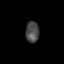
Tissue: lung
Cell type: Epithelial cells
Senescence score: 0.1772
Nuclear area (px): 280
Mean DAPI intensity: 73.186